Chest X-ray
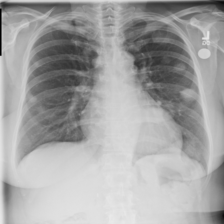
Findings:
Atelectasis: negative
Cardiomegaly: negative
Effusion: negative
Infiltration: negative
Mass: negative
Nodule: positive
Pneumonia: negative
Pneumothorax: negative
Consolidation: negative
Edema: negative
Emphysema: negative
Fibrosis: negative
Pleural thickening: negative
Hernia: negative